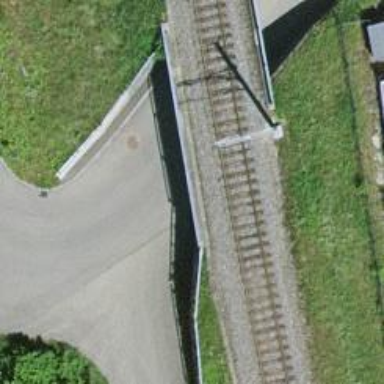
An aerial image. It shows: Bridge with single railway track electrified by contact line.